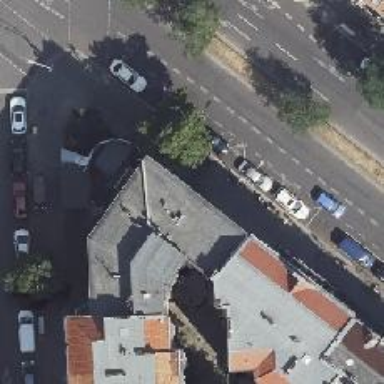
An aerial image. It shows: Clothing store.